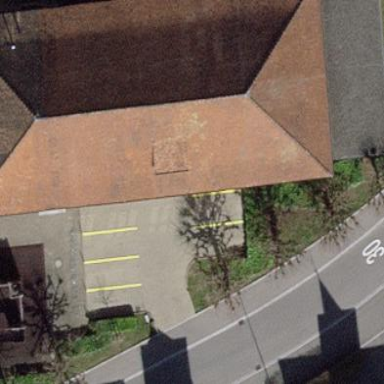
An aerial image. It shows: School building.